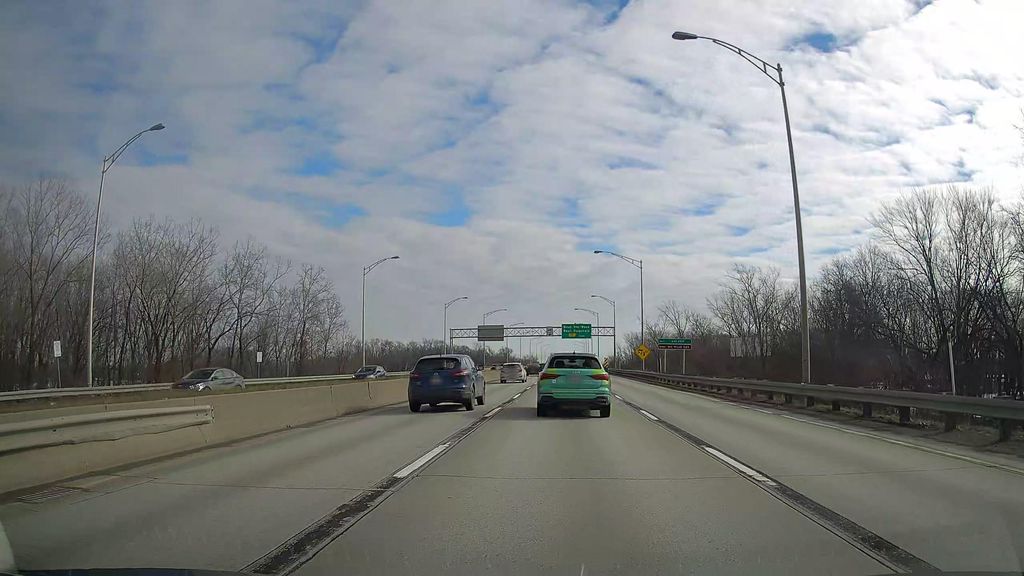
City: montreal